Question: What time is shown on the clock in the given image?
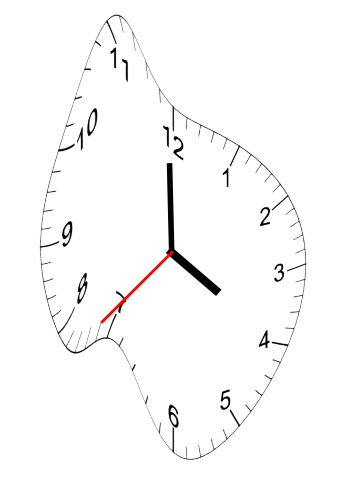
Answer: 03:59:37